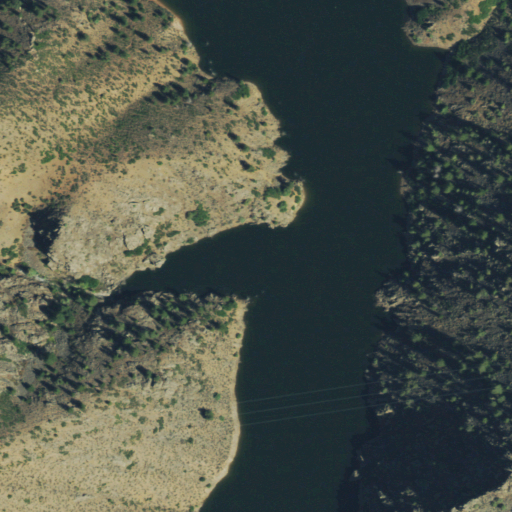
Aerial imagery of valley in Colorado named Dry Gulch containing shrub, open water, evergreen forest, grassland, and deciduous forest